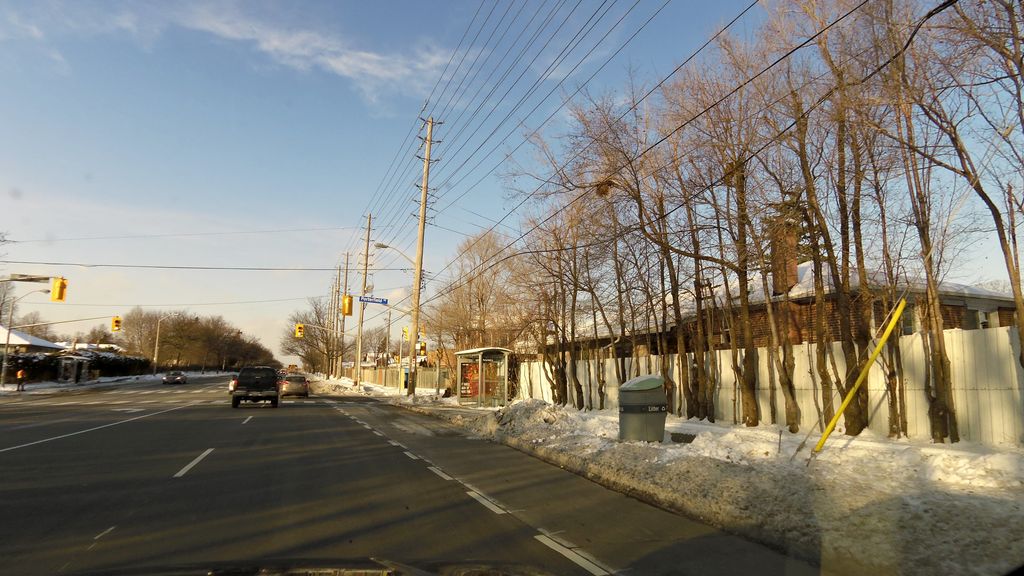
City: toronto